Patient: sex M, age 26
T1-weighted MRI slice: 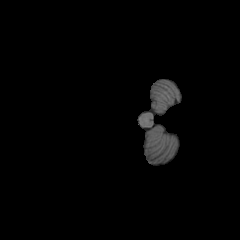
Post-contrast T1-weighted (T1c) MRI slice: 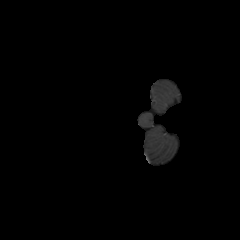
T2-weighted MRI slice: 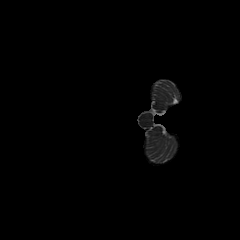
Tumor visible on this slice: no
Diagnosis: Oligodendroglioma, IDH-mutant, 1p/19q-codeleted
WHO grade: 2